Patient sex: M
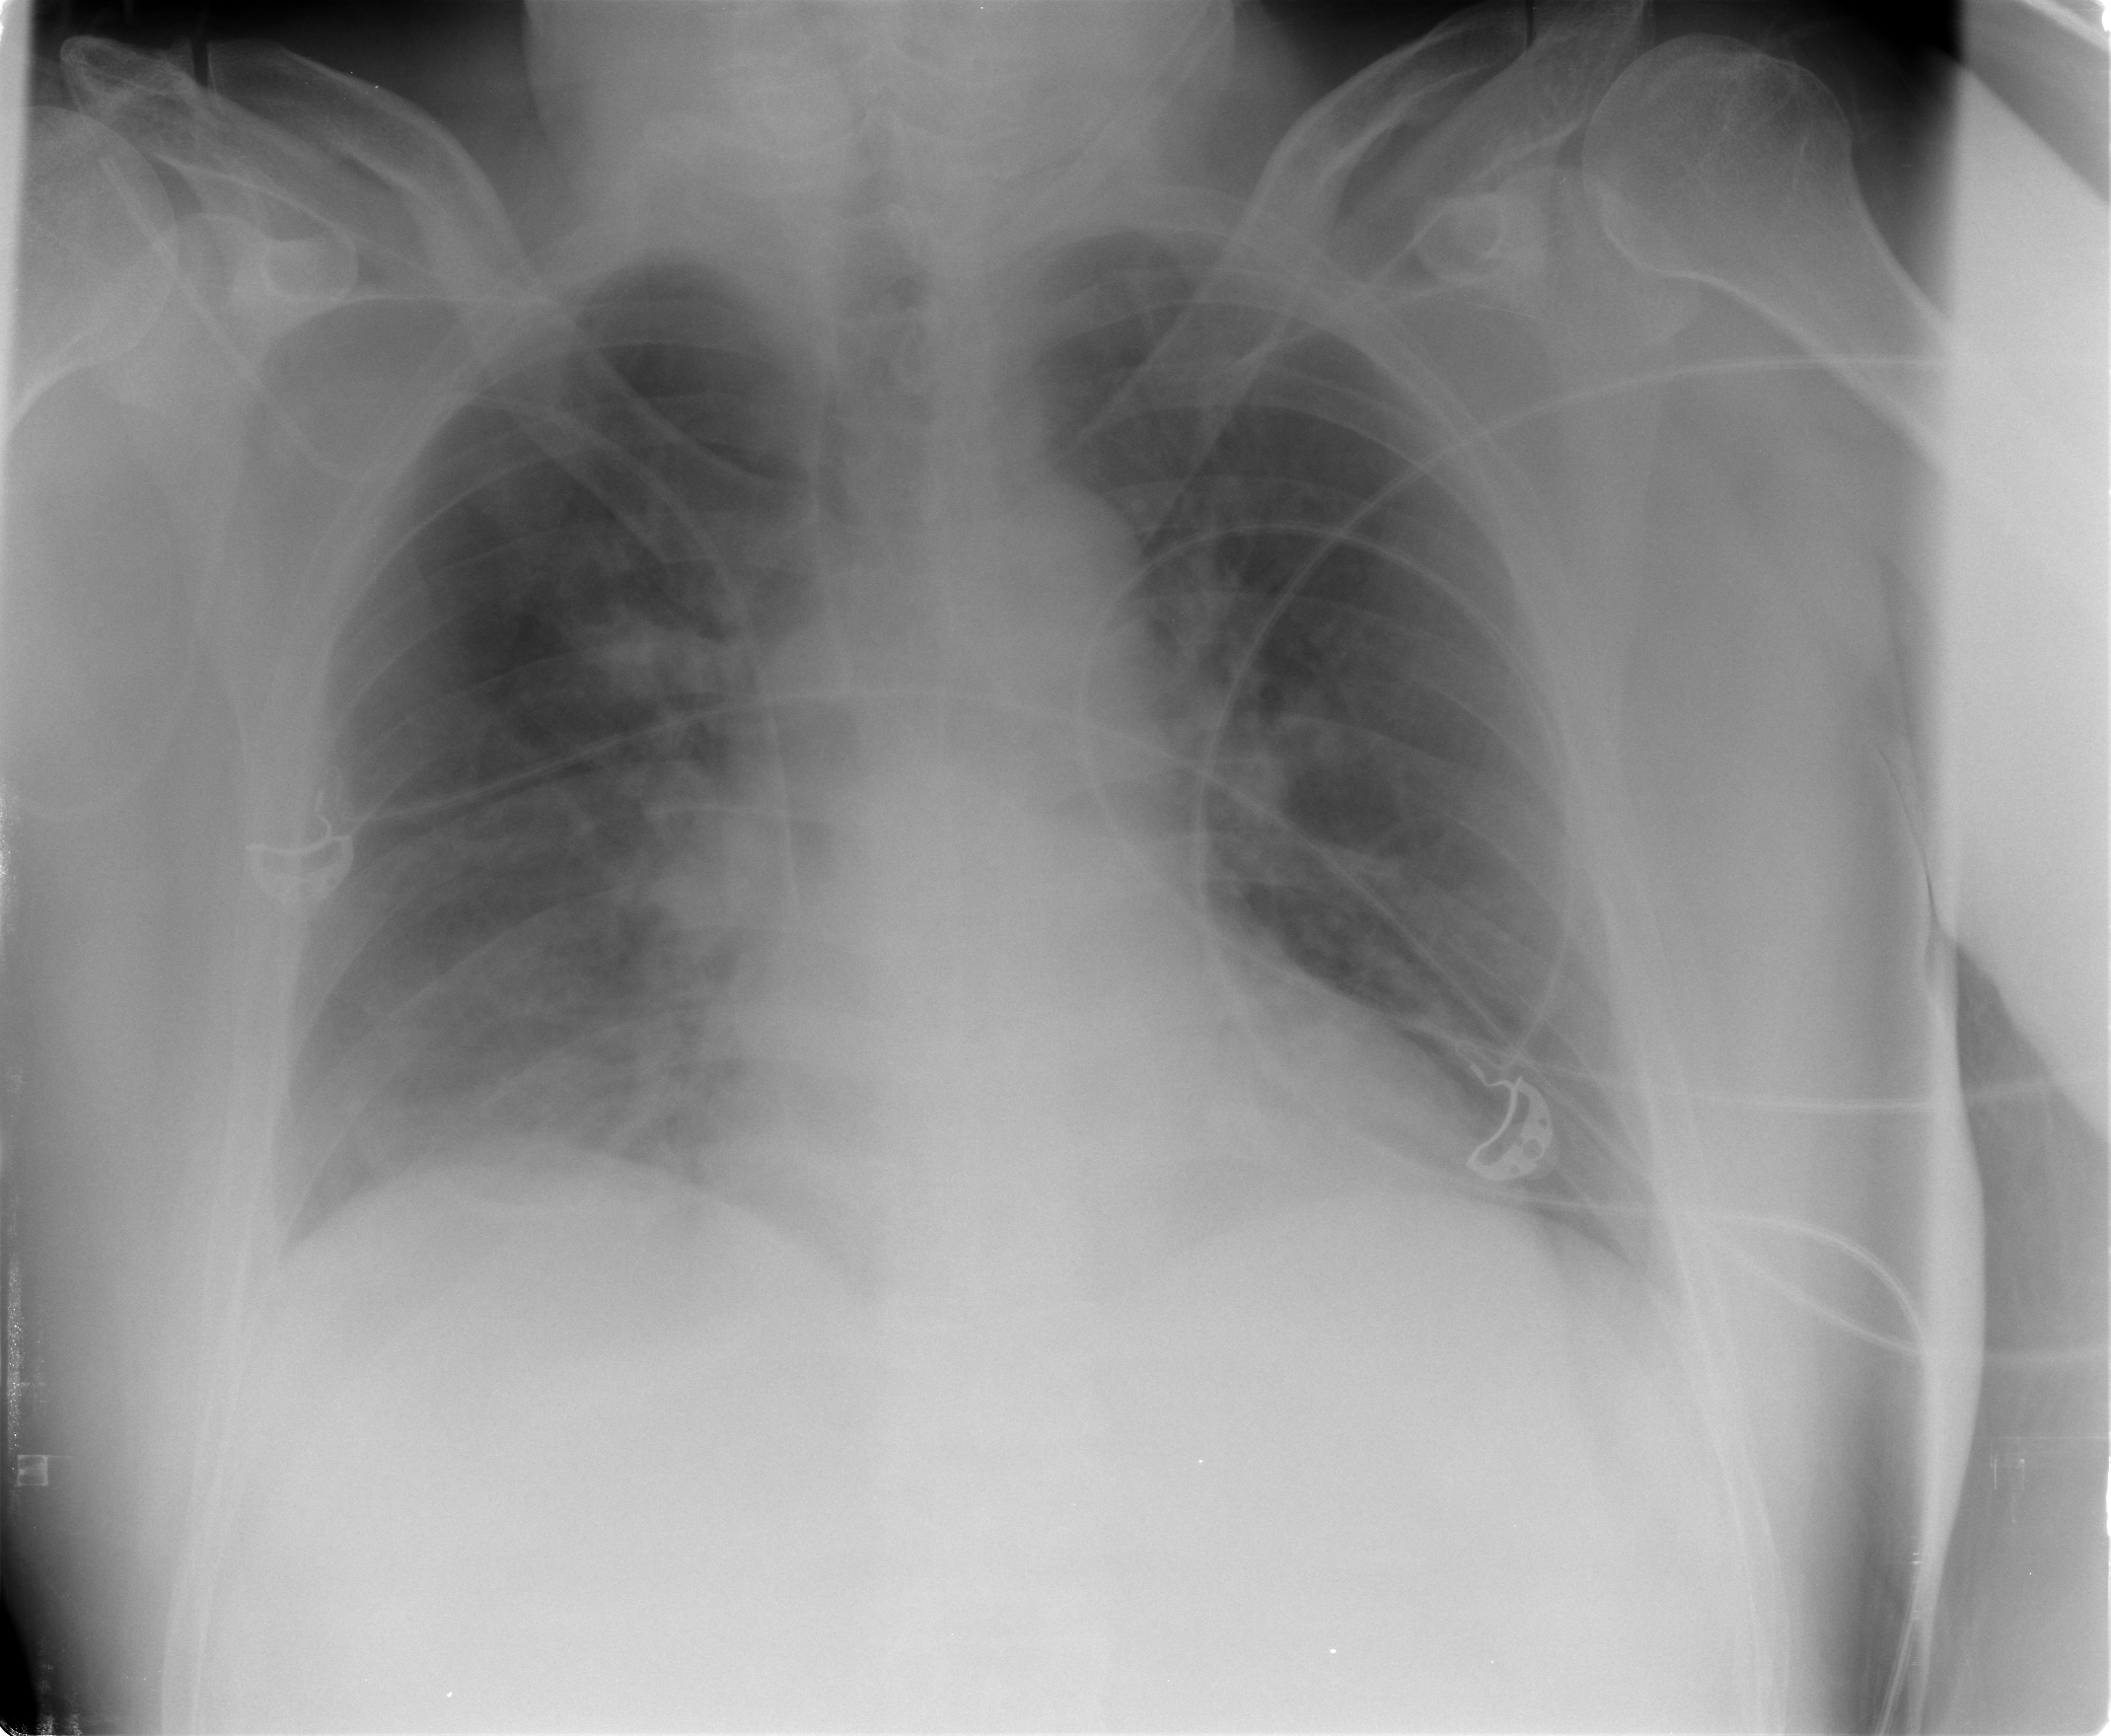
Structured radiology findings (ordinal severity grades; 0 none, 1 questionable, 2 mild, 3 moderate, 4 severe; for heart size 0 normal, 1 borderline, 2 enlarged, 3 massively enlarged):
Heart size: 0
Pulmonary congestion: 2
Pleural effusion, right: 2
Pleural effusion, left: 0
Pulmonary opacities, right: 0
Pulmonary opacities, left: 0
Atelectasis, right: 1
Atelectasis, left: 0